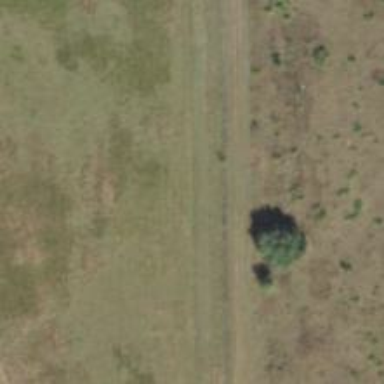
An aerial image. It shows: Abandoned railway.